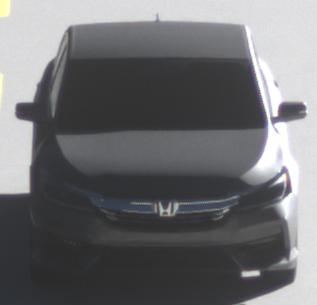
Make: Honda
Model: Accord Hybrid
Detailed model: 9. Generation
Model produced from: 2015
Model produced until: 2019
Doors: 4
Color: gray
Road condition: dry road
Daytime: morning or afternoon
Contrast: high contrast